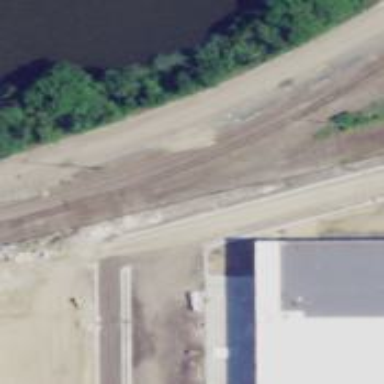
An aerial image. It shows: Single rail track for railway.